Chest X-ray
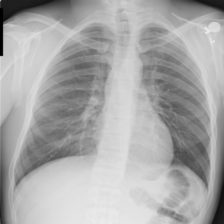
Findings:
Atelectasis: negative
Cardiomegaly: negative
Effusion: negative
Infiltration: negative
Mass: negative
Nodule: negative
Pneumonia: negative
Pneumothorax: negative
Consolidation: negative
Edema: negative
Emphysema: negative
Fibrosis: negative
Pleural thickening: negative
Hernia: negative